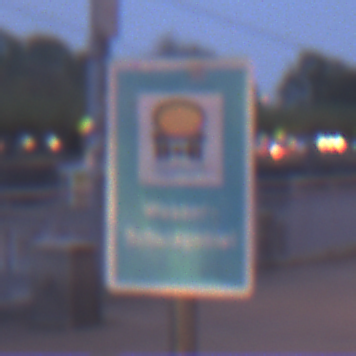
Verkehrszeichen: Wasserschutzgebiet
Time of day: Night
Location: Outdoor (Urban)
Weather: PartlyCloudy
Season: NotSpecified
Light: Artificial